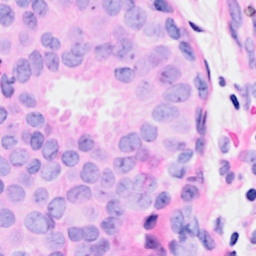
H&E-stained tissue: Breast